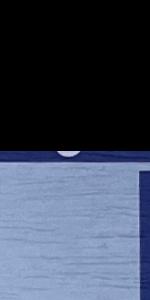
Label: Empty